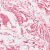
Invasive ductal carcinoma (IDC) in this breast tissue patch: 0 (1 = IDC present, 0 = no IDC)